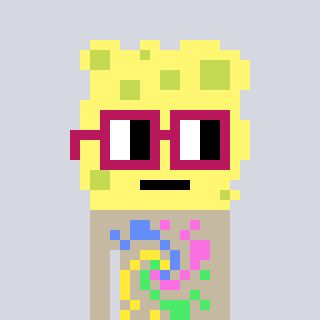
a pixel art character with square dark red glasses, a sponge-shaped head and a bege-colored body on a cool background